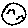
Label: moon